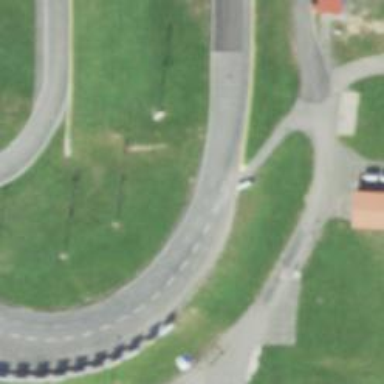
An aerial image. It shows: Motor sport raceway.